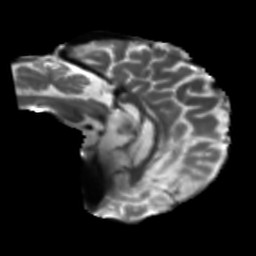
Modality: T2w
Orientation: sagittal
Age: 54
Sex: male
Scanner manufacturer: siemens
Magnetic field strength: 3 T
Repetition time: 5.25 s
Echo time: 0.08 s